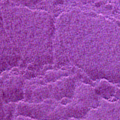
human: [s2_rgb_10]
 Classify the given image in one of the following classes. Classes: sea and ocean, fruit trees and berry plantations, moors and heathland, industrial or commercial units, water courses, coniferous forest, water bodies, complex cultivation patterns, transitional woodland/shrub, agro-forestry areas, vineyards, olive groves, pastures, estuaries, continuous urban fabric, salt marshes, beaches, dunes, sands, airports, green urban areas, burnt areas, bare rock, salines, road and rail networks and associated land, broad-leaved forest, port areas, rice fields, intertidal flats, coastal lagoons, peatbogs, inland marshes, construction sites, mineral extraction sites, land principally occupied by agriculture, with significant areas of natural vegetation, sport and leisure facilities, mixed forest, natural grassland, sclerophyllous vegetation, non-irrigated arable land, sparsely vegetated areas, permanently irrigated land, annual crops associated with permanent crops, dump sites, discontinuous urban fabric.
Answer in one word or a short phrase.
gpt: sea and ocean